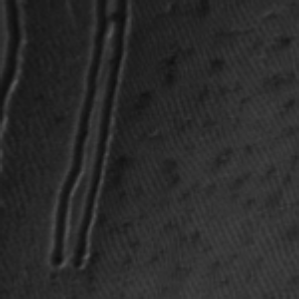
Label: frost